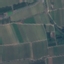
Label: PermanentCrop